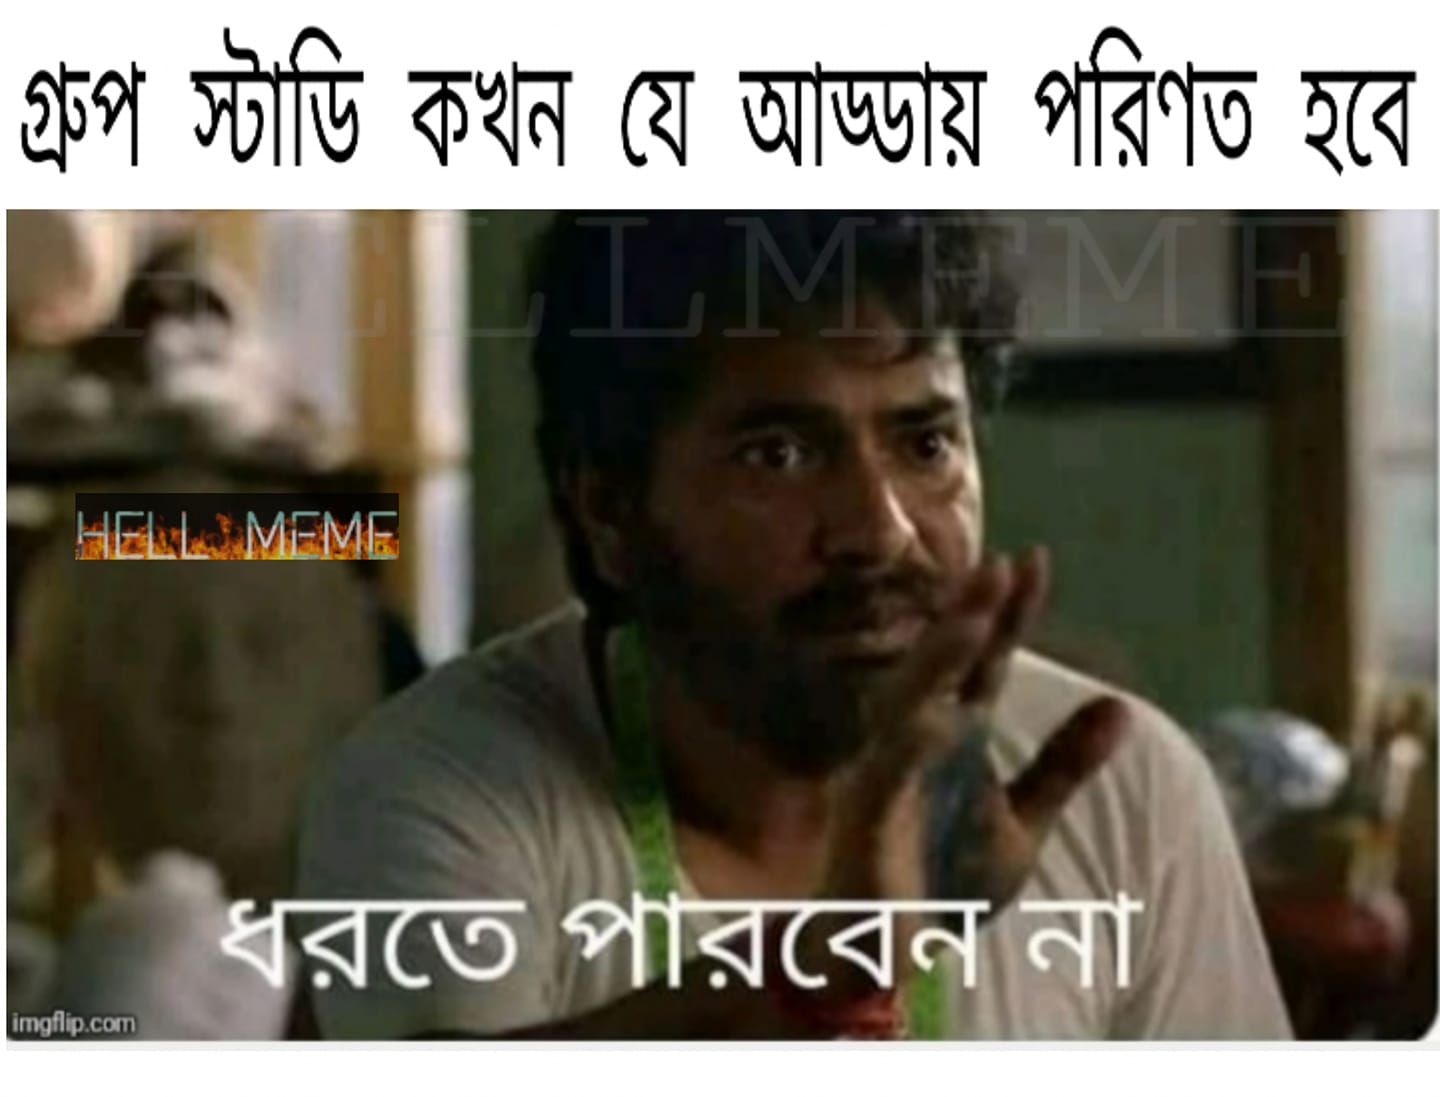
Caption: গ্রুপ স্টাডি কখন যে আড্ডায় পরিণত হবে  ধরতে পারবেন না
Label: non-hate